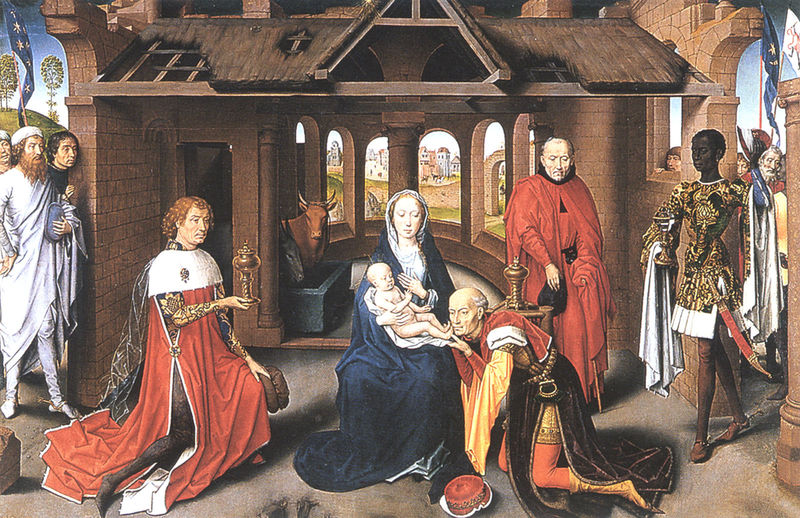
Titel: Triptychon mit Anbetung der Könige
Künstler: Hans Memling
Institution: Madrid, Museo del Prado
Schlagwörter: baum, blau, gott, himmel, mann, nackt, menschen, stadt, fenster, frau, hut, männer, dach, rot, tiere, arm, kirche, drei, gotik, esel, küssen, fahne, kuh, baby, könig, neger, ruine, christus, jesus, stall, mohr, könige, heilige, maria, madonna, anbetung, ochse, josef, joseph, geburt, krippe, ochs, geschenke, morgenland, feierlich, muttergottes, christuskind, heiligen, betlehem, heilige drei könige, rot m, köngie